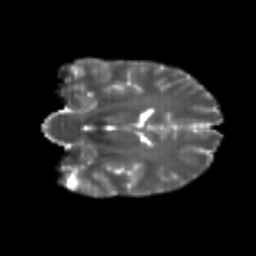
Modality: T2w
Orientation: coronal
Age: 21
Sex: female
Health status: healthy
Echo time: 0.074 s